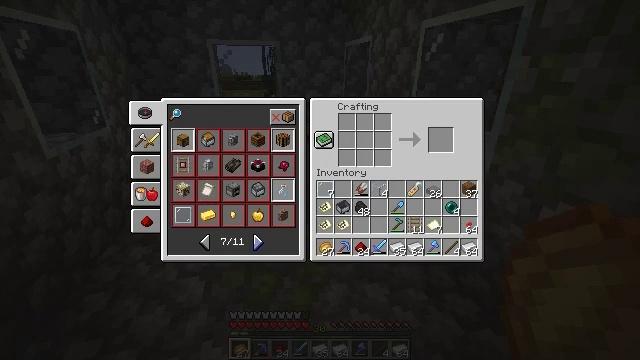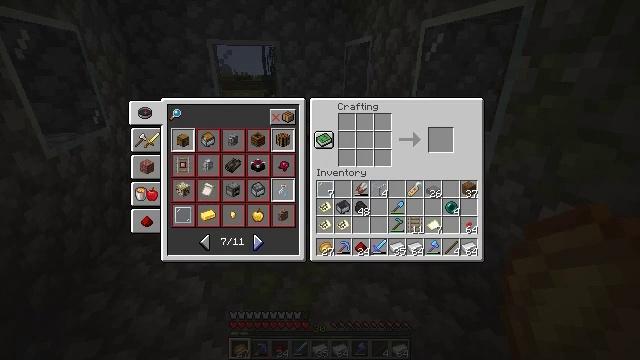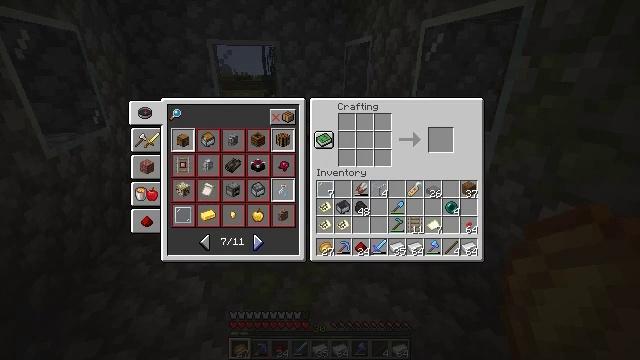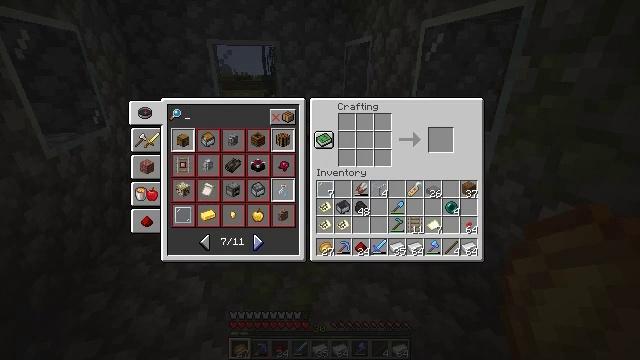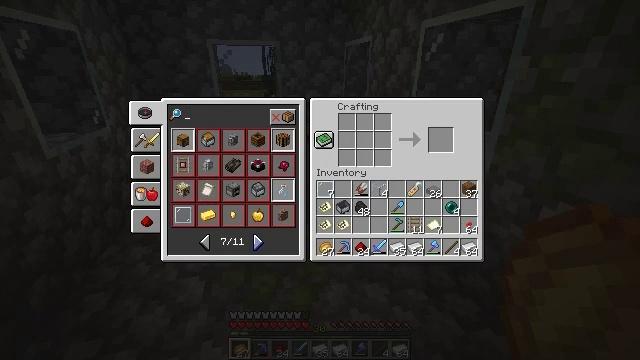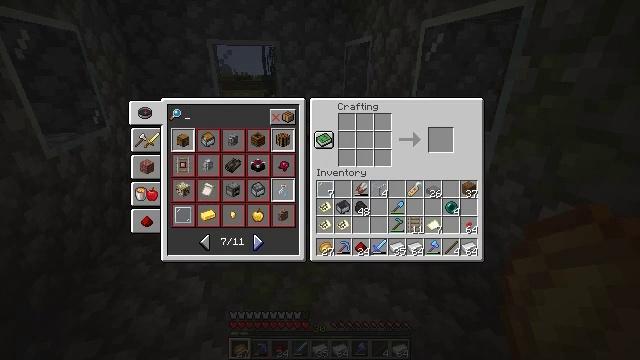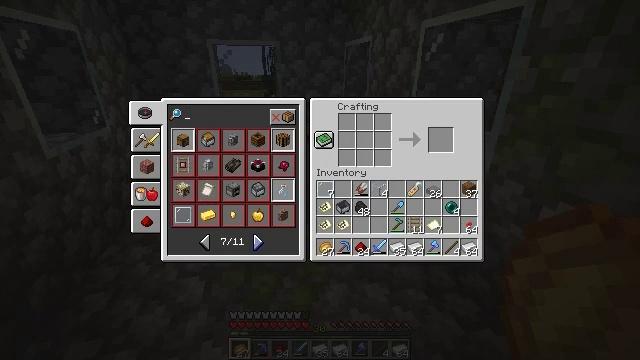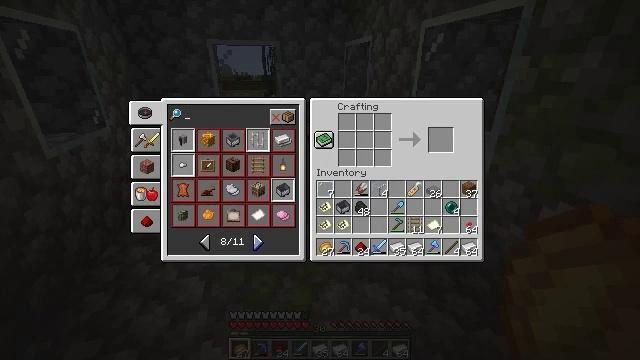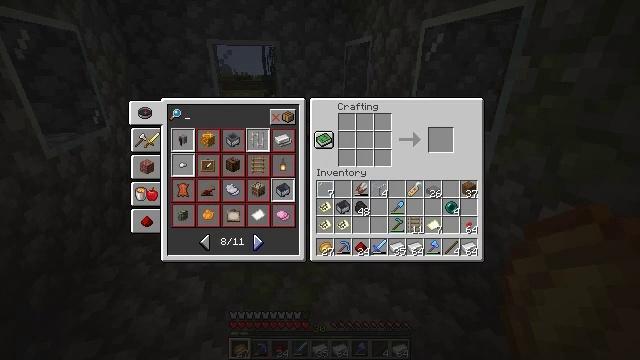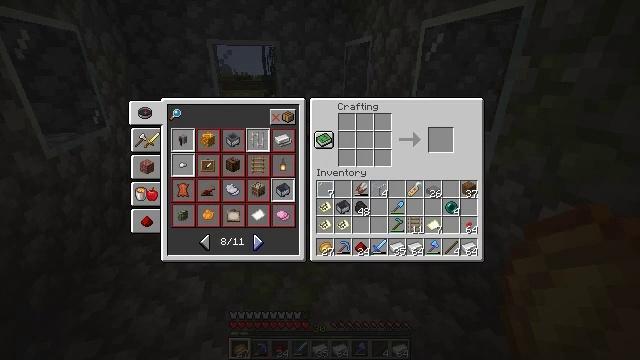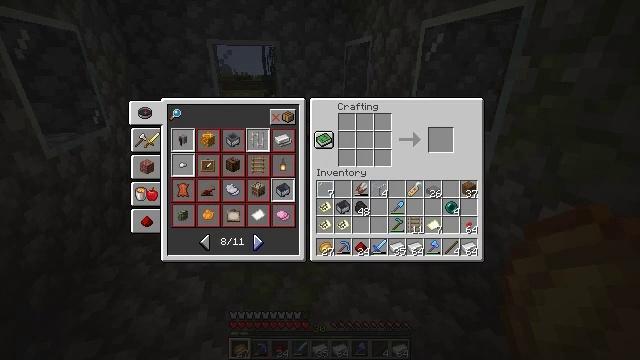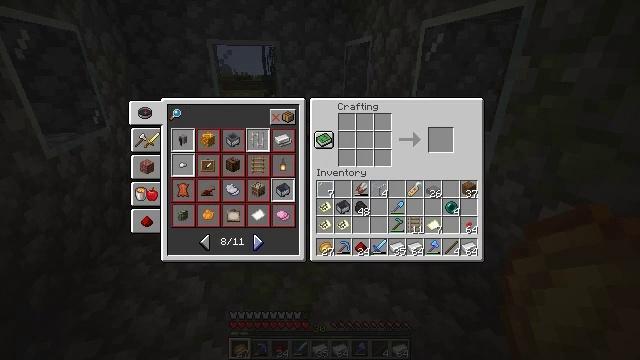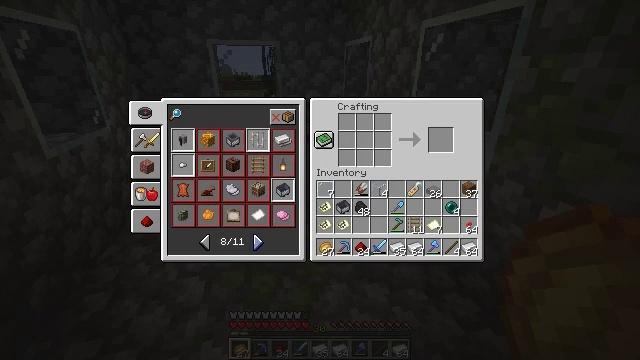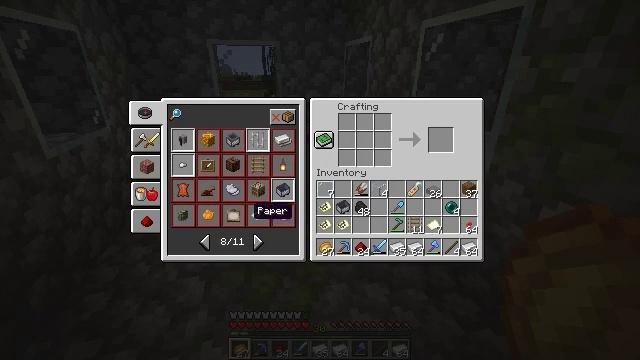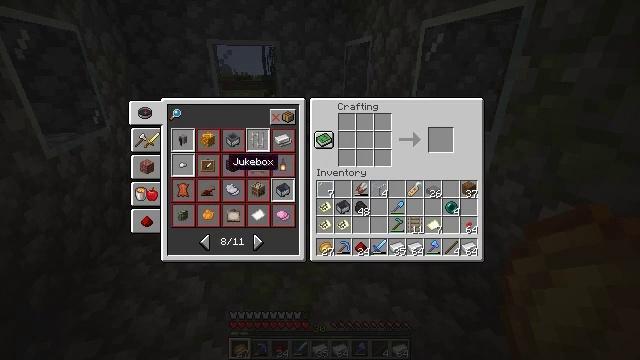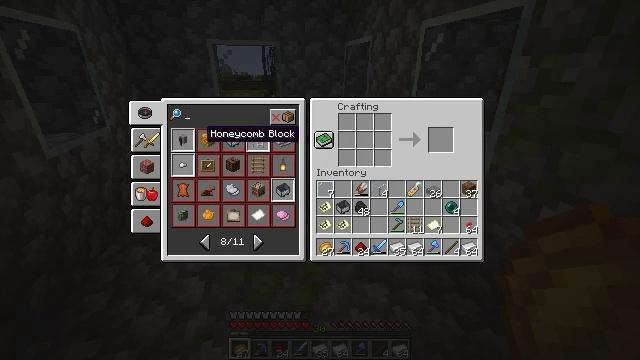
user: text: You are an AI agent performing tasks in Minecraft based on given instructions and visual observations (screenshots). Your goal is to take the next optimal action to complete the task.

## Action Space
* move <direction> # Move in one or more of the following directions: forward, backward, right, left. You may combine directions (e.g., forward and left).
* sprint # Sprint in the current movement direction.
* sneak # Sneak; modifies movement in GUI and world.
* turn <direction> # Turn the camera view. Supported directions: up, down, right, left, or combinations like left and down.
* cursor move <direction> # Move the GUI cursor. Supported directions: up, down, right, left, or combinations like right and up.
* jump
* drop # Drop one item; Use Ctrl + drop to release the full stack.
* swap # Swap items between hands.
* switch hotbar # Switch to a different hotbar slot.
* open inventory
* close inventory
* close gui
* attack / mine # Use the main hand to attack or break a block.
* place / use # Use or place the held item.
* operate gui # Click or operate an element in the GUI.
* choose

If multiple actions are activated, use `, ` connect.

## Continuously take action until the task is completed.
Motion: motion action
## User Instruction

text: Combine materials to make a grindstone on the crafting table.
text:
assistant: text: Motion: no_op
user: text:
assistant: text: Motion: no_op
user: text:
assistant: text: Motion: no_op
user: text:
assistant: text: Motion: no_op
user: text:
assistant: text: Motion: no_op
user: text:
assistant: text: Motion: no_op
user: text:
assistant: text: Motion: operate gui
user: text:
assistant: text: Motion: operate gui
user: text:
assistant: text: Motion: operate gui
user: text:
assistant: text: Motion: no_op
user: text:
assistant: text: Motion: no_op
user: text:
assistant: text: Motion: no_op
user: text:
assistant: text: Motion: cursor move left and up
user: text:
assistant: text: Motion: cursor move left and up
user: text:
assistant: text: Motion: cursor move left and up
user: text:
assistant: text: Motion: cursor move left and up
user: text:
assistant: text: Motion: no_op
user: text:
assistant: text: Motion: no_op
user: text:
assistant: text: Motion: no_op
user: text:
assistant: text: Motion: no_op
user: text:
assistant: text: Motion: no_op
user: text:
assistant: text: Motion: no_op
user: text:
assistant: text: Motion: no_op
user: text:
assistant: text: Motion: operate gui
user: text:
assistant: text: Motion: operate gui
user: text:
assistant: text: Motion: no_op
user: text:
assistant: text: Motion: no_op
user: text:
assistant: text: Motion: no_op
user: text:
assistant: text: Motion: no_op
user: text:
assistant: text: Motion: no_op